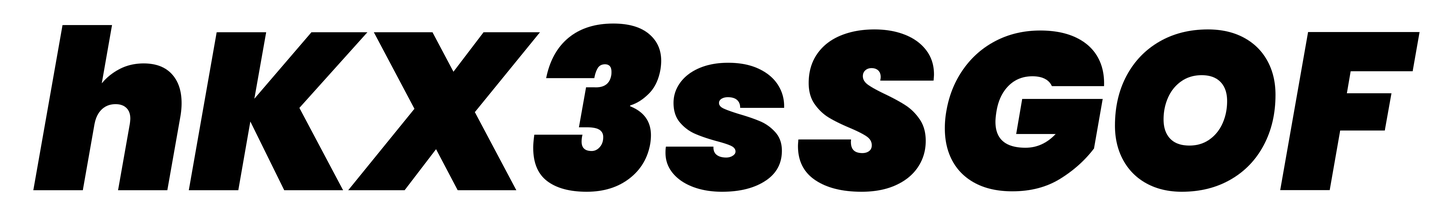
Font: Poppins-BlackItalic